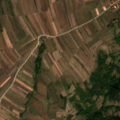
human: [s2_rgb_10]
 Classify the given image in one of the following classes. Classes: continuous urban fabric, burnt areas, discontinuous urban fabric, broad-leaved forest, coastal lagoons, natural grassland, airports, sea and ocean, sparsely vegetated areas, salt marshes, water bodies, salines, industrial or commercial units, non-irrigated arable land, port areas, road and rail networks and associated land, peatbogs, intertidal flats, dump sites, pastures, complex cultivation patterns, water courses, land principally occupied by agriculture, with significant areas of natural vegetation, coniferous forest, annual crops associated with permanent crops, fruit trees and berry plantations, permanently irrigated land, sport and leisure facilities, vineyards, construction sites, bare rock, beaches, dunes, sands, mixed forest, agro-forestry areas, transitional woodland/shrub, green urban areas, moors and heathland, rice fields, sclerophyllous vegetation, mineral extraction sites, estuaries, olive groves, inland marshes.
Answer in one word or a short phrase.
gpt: discontinuous urban fabric, non-irrigated arable land, complex cultivation patterns, broad-leaved forest, transitional woodland/shrub